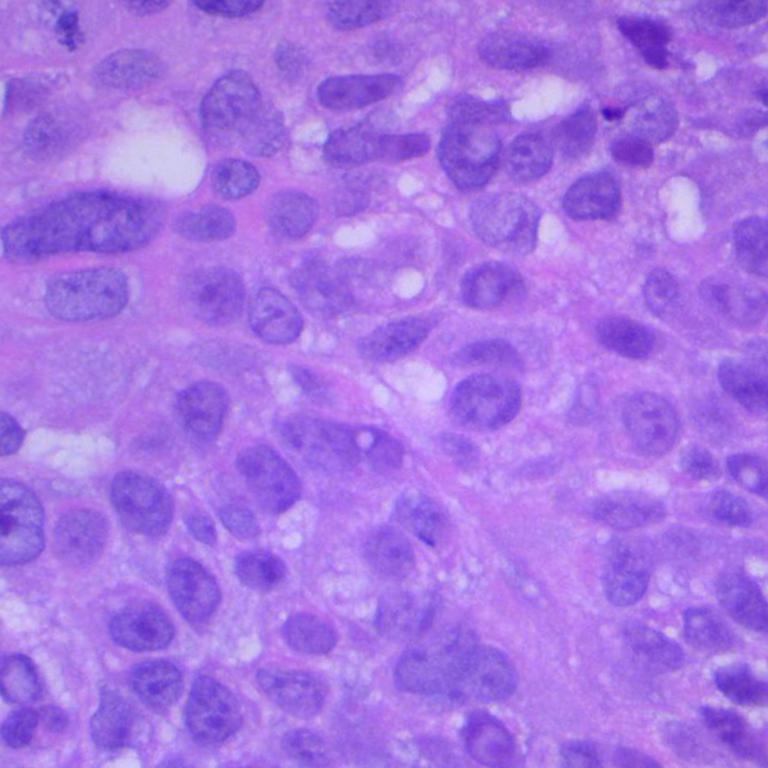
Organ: lung
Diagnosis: squamous carcinomas